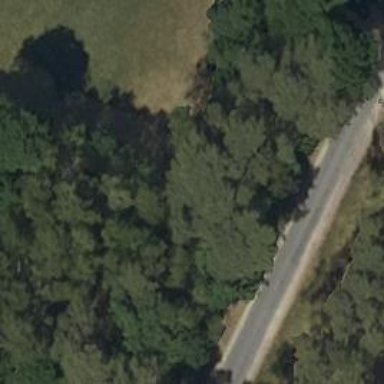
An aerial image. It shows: Row of deciduous broadleaved trees.